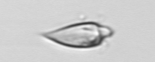
Label: Oxytoxum